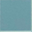
Piece: xx